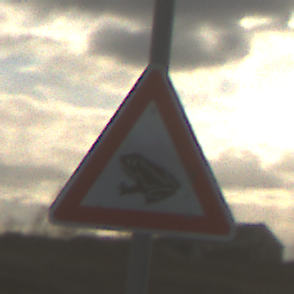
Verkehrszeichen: AmphibienwanderungRechts
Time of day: SunriseSunset
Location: Outdoor (RoadRail)
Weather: PartlyCloudy
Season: NotSpecified
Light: Natural